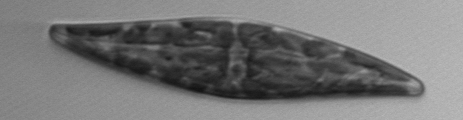
Label: Pleurosigma